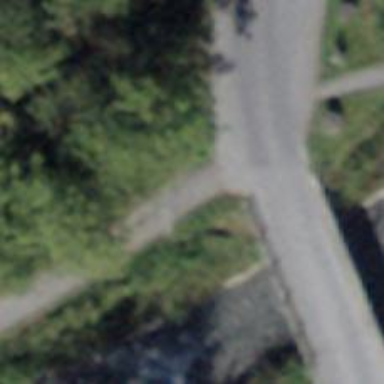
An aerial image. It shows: Asphalt footway with sidewalk on bridge.